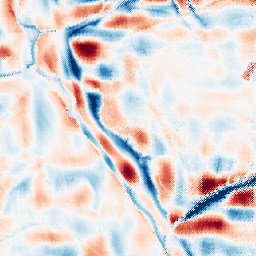
Category: wavelet
Decomposition family: wavelet_dwt
Decomposition parameters: wavelet: db4
level: 5
Upsampling method: regularized
Upsampling parameters: scale: 4
lambda_reg: 0.1
Upsampling scale: 4